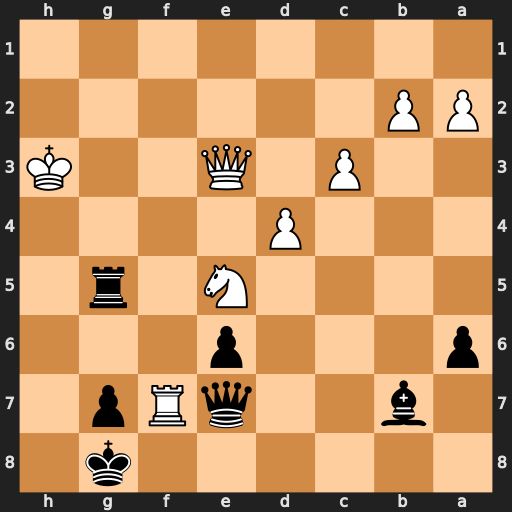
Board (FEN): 6k1/1b2qRp1/p3p3/4N1r1/3P4/2P1Q2K/PP6/8
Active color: b
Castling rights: -
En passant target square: -
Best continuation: Rh5+ Kg4 Qh4#